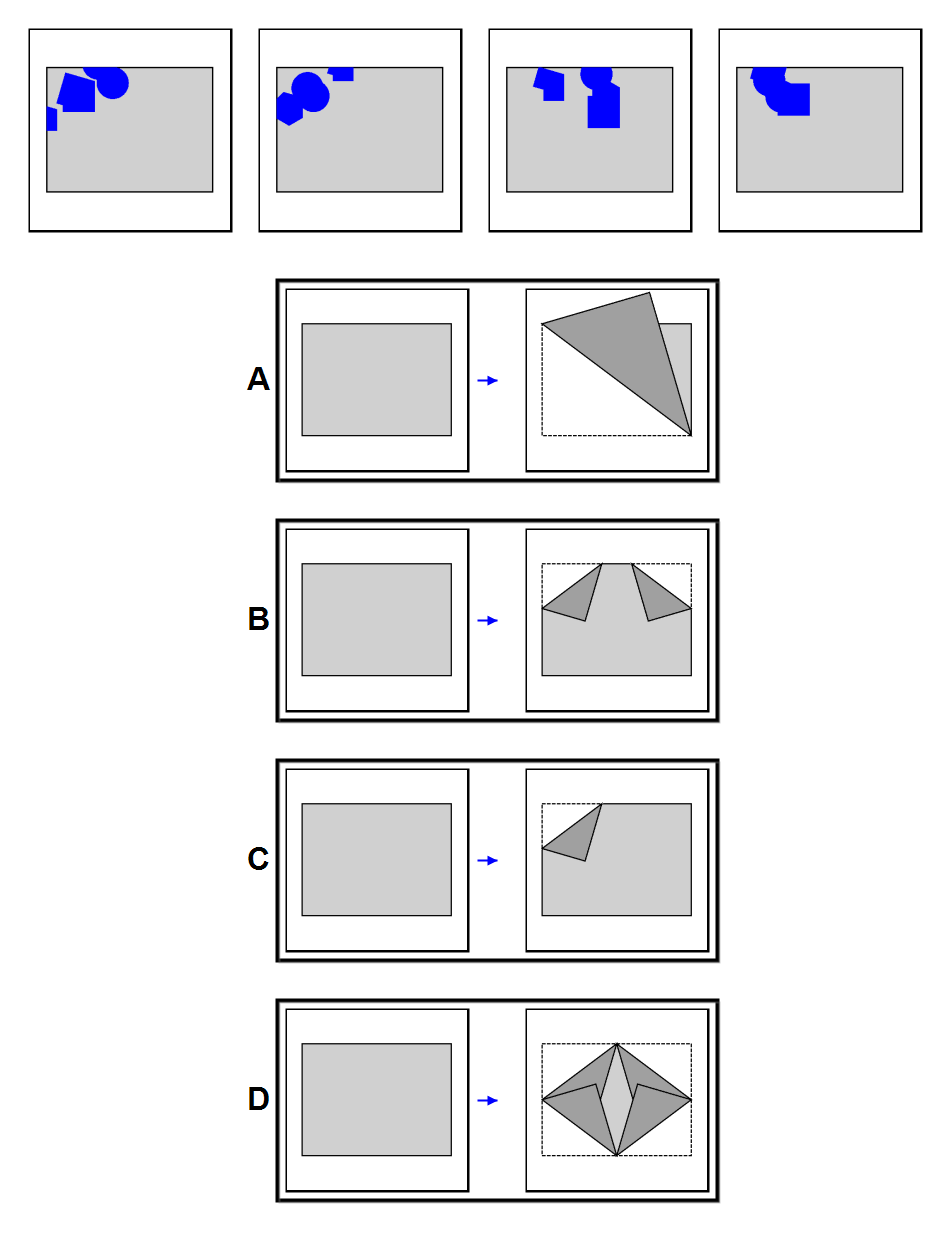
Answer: C